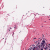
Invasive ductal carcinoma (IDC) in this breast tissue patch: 0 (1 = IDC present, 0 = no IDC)